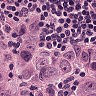
Metastatic tissue present: yes